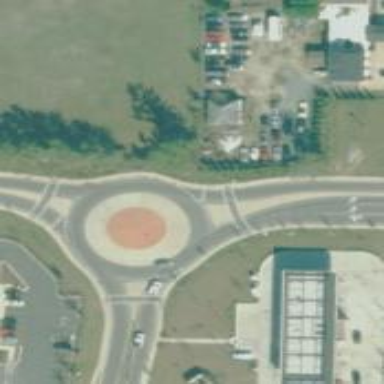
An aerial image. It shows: Unclassified road that forms roundabout at the junction.